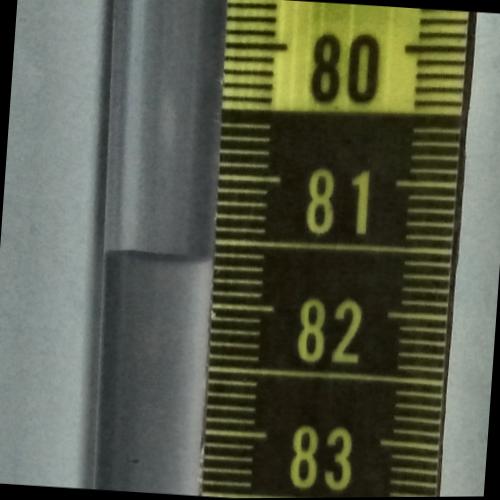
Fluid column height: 81.7 cm